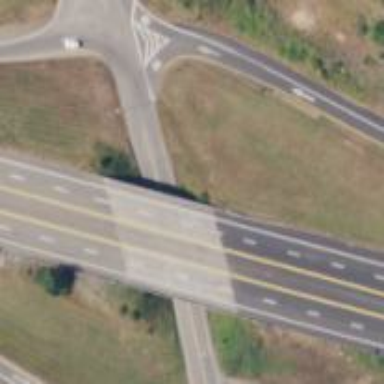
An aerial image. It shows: Asphalt trunk highway.